Interaction volume radius: 10 \u00c5
Interaction volume height: 15 \u00c5
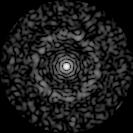
Disorder parameter: 0.834